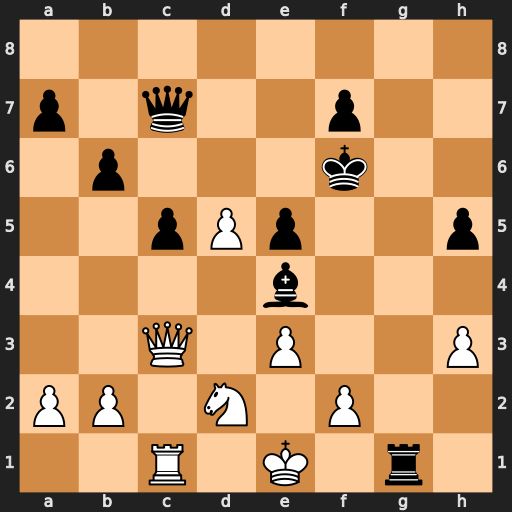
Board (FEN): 8/p1q2p2/1p3k2/2pPp2p/4b3/2Q1P2P/PP1N1P2/2R1K1r1
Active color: w
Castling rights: -
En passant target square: -
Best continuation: Ke2 Bd3+ Kxd3